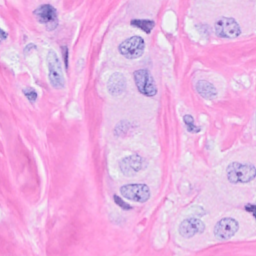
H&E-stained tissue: Breast